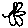
Label: flower